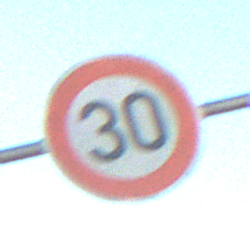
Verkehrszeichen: Geschwindigkeit30
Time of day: SunriseSunset
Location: Outdoor (Nature)
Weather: Clear
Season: NotSpecified
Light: Natural